Question: There is an options in intellij that allows you to keep indents on empty lines. After ReSharper formatting it removes all my spaces in blank lines within method. How can I configure ReSharper/Visual Studio to keep indents within method only?

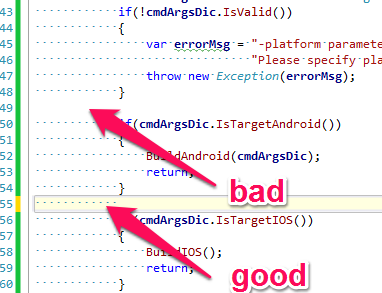
Answer: Unfortunately, not a lot of people cared about keeping the indents in empty lines.
<URL>
Either that, or I didn't see anyone voting for such feature to be in Visual Studio IDE.